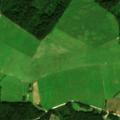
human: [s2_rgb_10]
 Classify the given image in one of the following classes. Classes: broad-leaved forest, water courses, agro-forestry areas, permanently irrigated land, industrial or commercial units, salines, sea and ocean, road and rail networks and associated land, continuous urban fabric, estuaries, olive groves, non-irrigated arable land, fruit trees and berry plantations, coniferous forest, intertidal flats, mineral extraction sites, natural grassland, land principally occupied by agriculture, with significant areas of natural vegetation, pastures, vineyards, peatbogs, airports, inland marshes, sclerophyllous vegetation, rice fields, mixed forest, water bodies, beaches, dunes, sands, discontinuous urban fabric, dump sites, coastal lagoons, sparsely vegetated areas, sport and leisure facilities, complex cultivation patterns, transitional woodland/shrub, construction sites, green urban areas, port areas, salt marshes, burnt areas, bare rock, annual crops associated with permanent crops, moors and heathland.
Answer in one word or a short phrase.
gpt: non-irrigated arable land, pastures, complex cultivation patterns, broad-leaved forest, coniferous forest, mixed forest